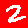
Digit: 2